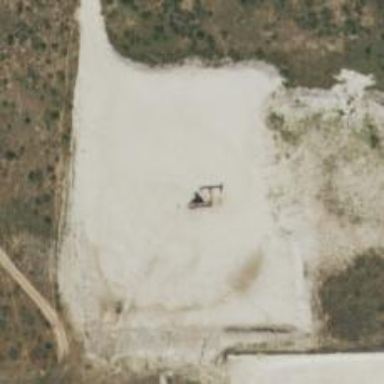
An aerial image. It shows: Petroleum well.